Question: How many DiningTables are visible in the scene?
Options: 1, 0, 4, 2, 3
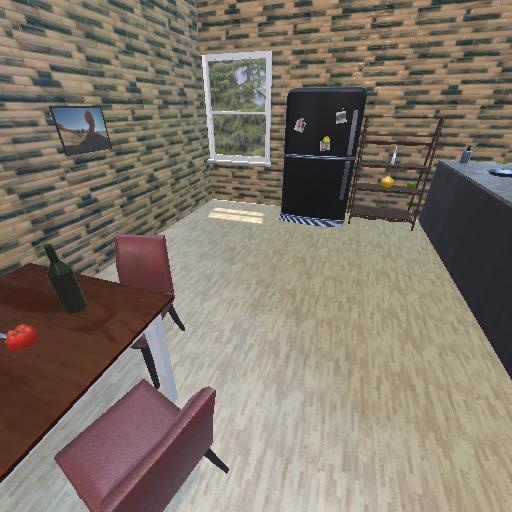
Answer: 1